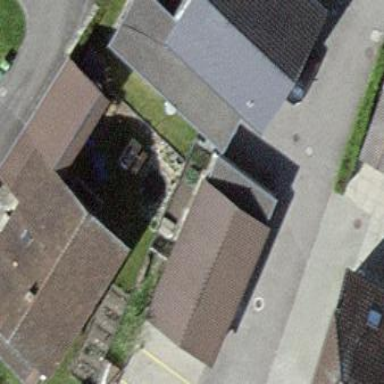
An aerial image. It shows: Garage.